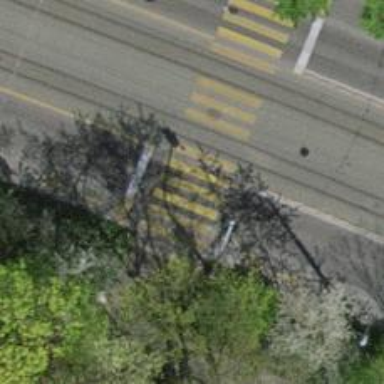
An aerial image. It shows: Crossing with traffic signals.